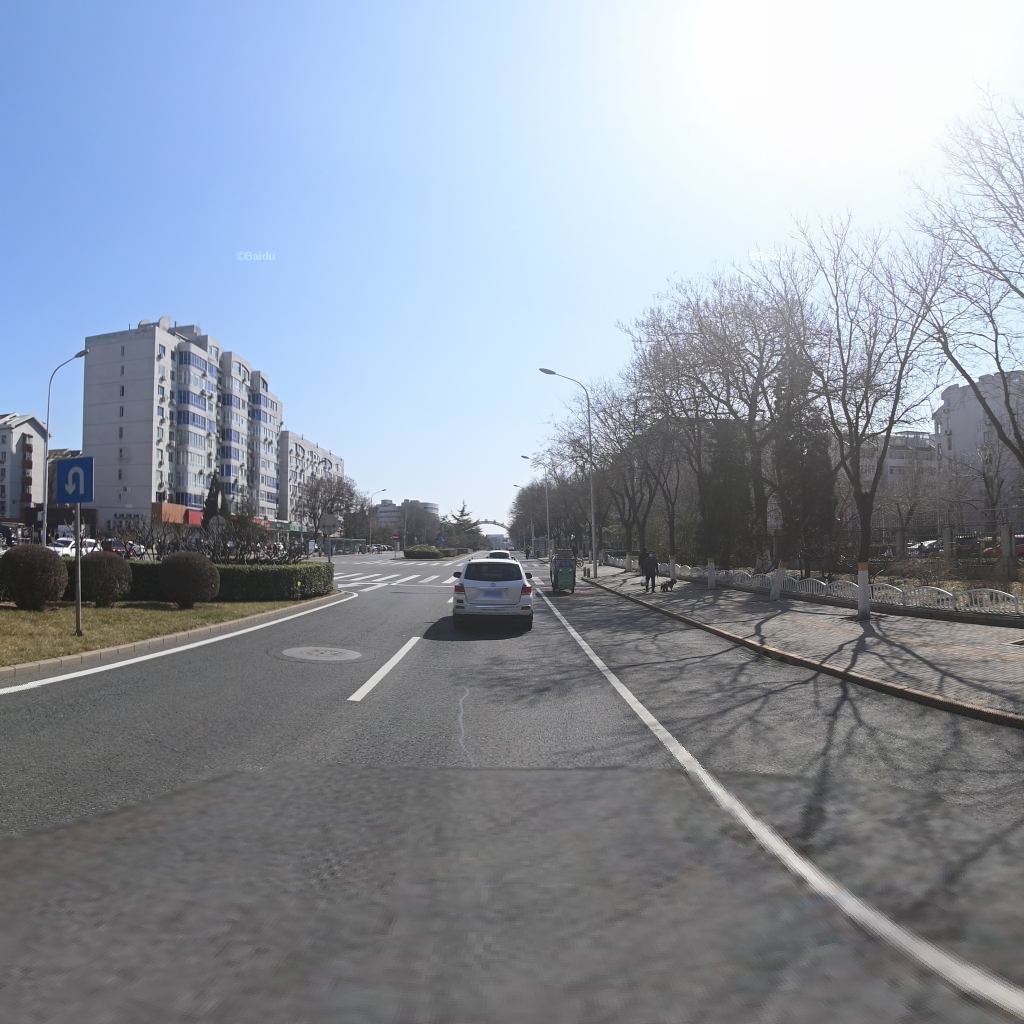
Region: Haidian
Road damage annotations: longitudinal patch, manhole cover, transverse crack